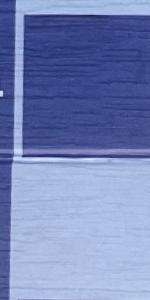
Label: Empty